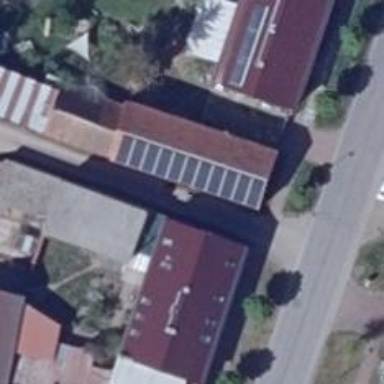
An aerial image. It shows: Solar photovoltaic panel generator producing electricity as small installation.